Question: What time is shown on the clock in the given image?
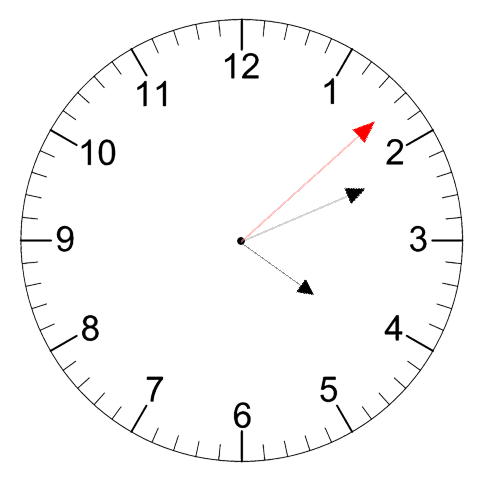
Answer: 04:11:08